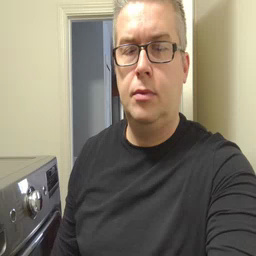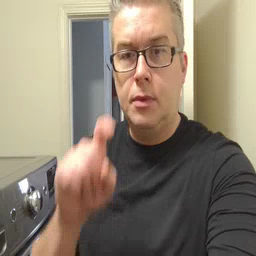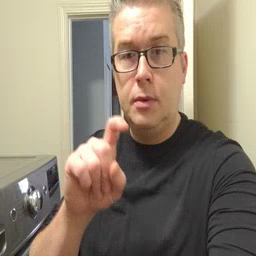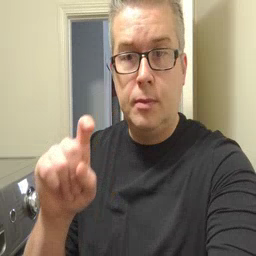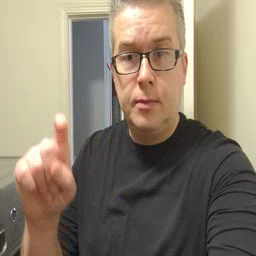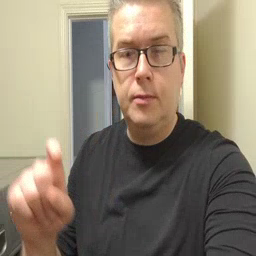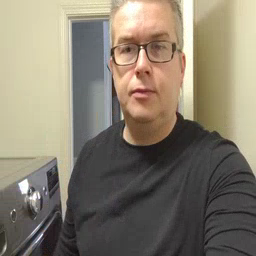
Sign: closet